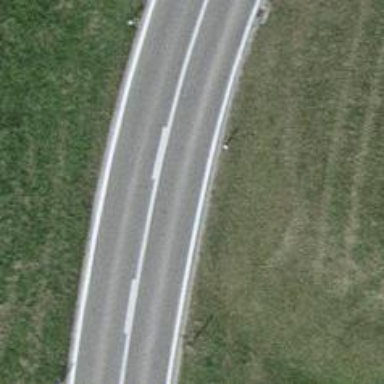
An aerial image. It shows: Secondary road.